Question: Using this code I have set up I am using Filters which work in correlation with userforms with checkboxes to choose what to filter. Currently if I filter on one variable like Utilities it Filters, but if I move to another filter say Clients and then I filter instead of giving me the clients associated with the specific utility previously filtered it clears everything and filters only on the clients.
I am thinking the solution may have to deal with the Method:
.SpecialCells(xlCellTypeVisible)
'''
Private Sub Cancel_UF_Click()
UtilityFilter.Hide
Range("A1").Select
End Sub
Private Sub Confirm_UF_Click()
ActiveSheet.Unprotect ("UMC626")
ClearFilter
UpdateFilters
UtilityFilter.Hide
Application.ScreenUpdating = False
Range("A1").Select
ActiveSheet.Protect Password:="UMC626", _
DrawingObjects:=False, _
Contents:=True, _
Scenarios:=True
End Sub
Sub SelectAll_UF_Click()
If SelectAll = True Then
Electricty_UF.Value = True
Gas_UF.Value = True
NonUtility_UF.Value = True
SolarElectricity_UF.Value = True
SolarThermal_UF.Value = True
SolidWaste_UF.Value = True
Water_UF.Value = True
Else
Electricity_UF.Value = False
Gas_UF.Value = False
NonUtility_UF.Value = False
SolarElectricity_UF.Value = False
SolarThermal_UF.Value = False
SolidWaste_UF.Value = False
Water_UF.Value = False
End If
End Sub
Sub UpdateFilters()
Integer_UF = -1
If Electricity_UF.Value = True Then
Add_UF String_UF, "E"
Range("E6:E67").AutoFilter Field:=1, _
Criteria1:=String_UF, _
Operator:=xlFilterValues
End If
If Gas_UF.Value = True Then
Add_UF String_UF, "G"
Range("E6:E67").AutoFilter Field:=1, _
Criteria1:=String_UF, _
Operator:=xlFilterValues
End If
If NonUtility_UF.Value = True Then
Add_UF String_UF, "NU"
Range("E6:E67").AutoFilter Field:=1, _
Criteria1:=String_UF, _
Operator:=xlFilterValues
End If
If SolarElectricity_UF.Value = True Then
Add_UF String_UF, "SE"
Range("E6:E67").AutoFilter Field:=1, _
Criteria1:=String_UF, _
Operator:=xlFilterValues
End If
If SolarElectricity_UF.Value = True Then
Add_UF String_UF, "SE"
Range("E6:E67").AutoFilter Field:=1, _
Criteria1:=String_UF, _
Operator:=xlFilterValues
End If
If SolarThermal_UF.Value = True Then
Add_UF String_UF, "ST"
Range("E6:E67").AutoFilter Field:=1, _
Criteria1:=String_UF, _
Operator:=xlFilterValues
End If
If SolidWaste_UF.Value = True Then
Add_UF String_UF, "SW"
Range("E6:E67").AutoFilter Field:=1, _
Criteria1:=String_UF, _
Operator:=xlFilterValues
End If
If Water_UF.Value = True Then
Add_UF String_UF, "W"
Range("E6:E67").AutoFilter Field:=1, _
Criteria1:=String_UF, _
Operator:=xlFilterValues
End If
End Sub
Sub Add_UF(String_UF() As String, NewValue As String)
Integer_UF = Integer_UF + 1
ReDim Preserve String_UF(Integer_UF)
String_UF(Integer_UF) = NewValue
End Sub
'''
I think the focus should be on Add_UF
I am calling a NewValue. Is there anyway to sort a column after it has been sorted? As you can see in the picture below I'd like to beable to sort one colum. Say on Energy then after that sort it on Work Type.
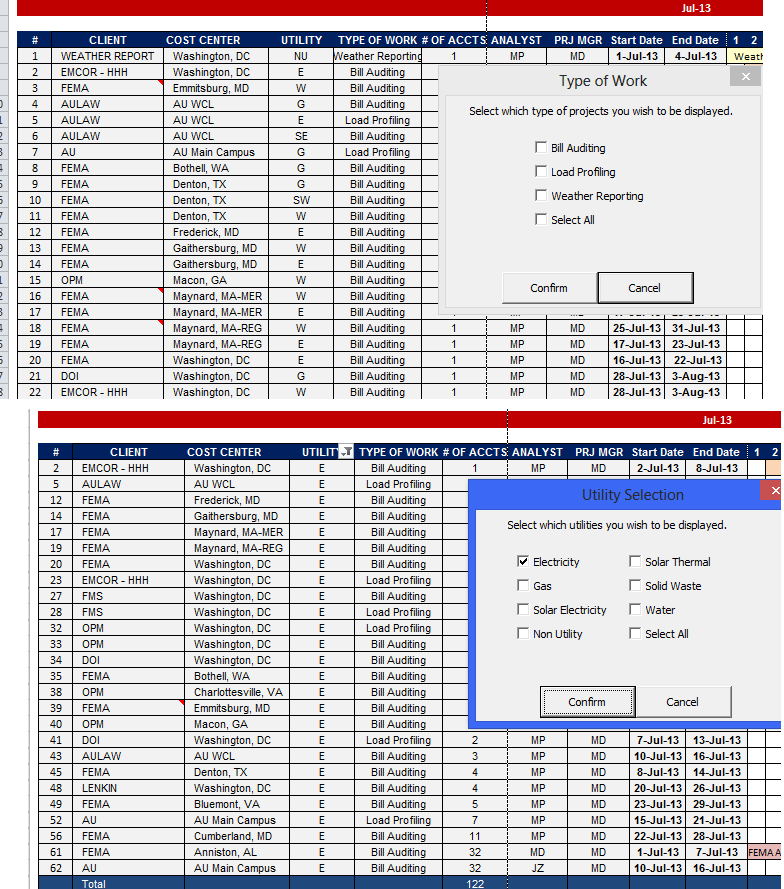
Answer: I do not intend to re-write your code but I can provide the information, and methods, that you will need to achieve what you want.
Currently you are focusing on a single column:
'''
Range("E6:E67").AutoFilter Field:=1, _
'''
You should extend this to the whole table area:
'''
ActiveSheet.Range("$A$5:$M$112").AutoFilter Field:=6, Criteria1:="Leeds"
'''
The number 6 is the sixth column within the filter range. You might also create a Range reference to refer to the filter-range:
'''
Dim rngFilter As Range
Set rngFilter = Worksheets("Staff List").AutoFilter.Range
'''
The filters accumulate, so the following will filter on two columns:
'''
ActiveSheet.Range("$A$5:$M$112").AutoFilter Field:=6, Criteria1:="Leeds"
ActiveSheet.Range("$A$5:$M$112").AutoFilter Field:=7, Criteria1:="Sales"
'''
At some point you will Clear the filters:
'''
ActiveSheet.ShowAllData
'''
Clearing a single filter is just applying a filter with no criteria:
'''
ActiveSheet.Range("$A$5:$M$112").AutoFilter Field:=7
'''
If you record a macro to on more than one column (using Custom Sort) it creates code like the following, to which I've added some comments:
'''
'clear the previous Sort
ActiveWorkbook.Worksheets("Staff List").AutoFilter.Sort.SortFields.Clear
'accumulate the SortFields
ActiveWorkbook.Worksheets("Staff List").AutoFilter.Sort.SortFields.Add Key:= _
Range("C6:C112"), SortOn:=xlSortOnValues, Order:=xlAscending, DataOption _
:=xlSortNormal
ActiveWorkbook.Worksheets("Staff List").AutoFilter.Sort.SortFields.Add Key:= _
Range("B6:B112"), SortOn:=xlSortOnValues, Order:=xlAscending, DataOption _
:=xlSortNormal
'Apply the Sort
With ActiveWorkbook.Worksheets("Staff List").AutoFilter.Sort
.Header = xlYes
.MatchCase = False
.Orientation = xlTopToBottom
.Apply
End With
'''
Recording Macros will also reveal other methods and properties that may be useful to you. The recorded code will not be elegant, and can be reduced (tidied) significantly, but it does provide useful information.